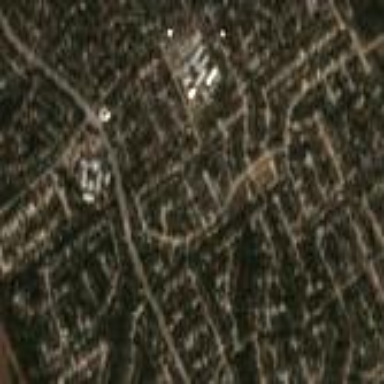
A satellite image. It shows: Residential area composed of single-family homes.